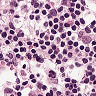
Metastatic tissue present: no